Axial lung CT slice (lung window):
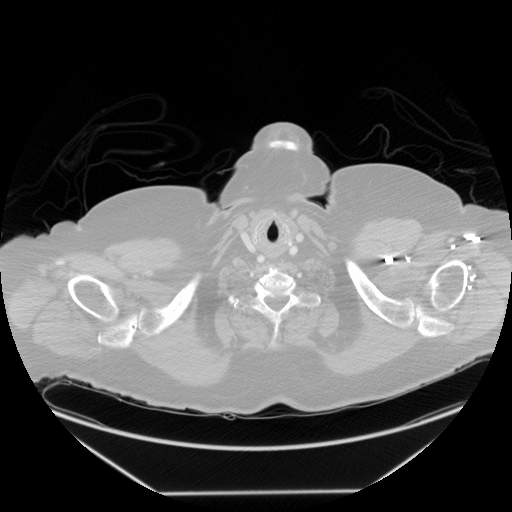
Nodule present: no